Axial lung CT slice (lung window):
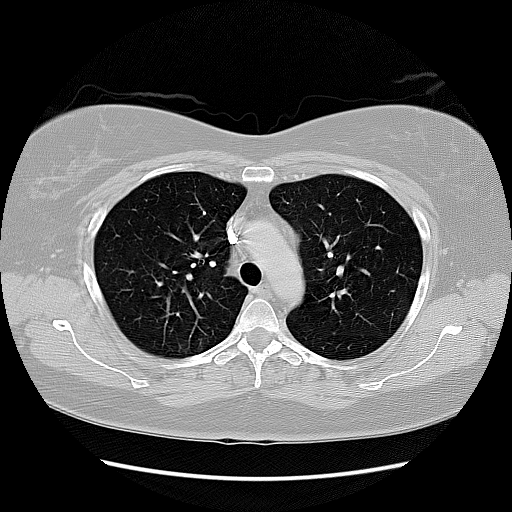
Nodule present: no